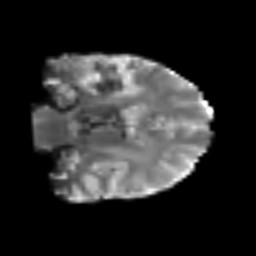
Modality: T2w
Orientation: coronal
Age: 49
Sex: male
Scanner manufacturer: siemens
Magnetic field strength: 3 T
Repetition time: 6.1 s
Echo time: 0.101 s